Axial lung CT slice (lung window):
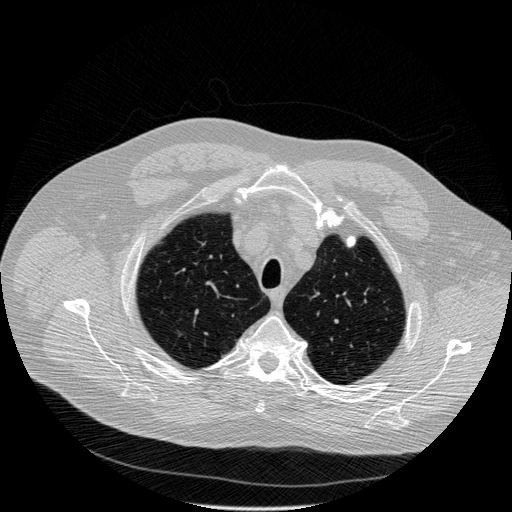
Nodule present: no